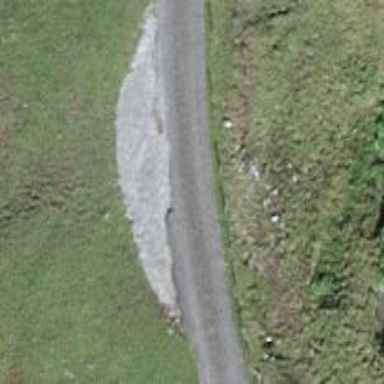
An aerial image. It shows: Passing place on the road.